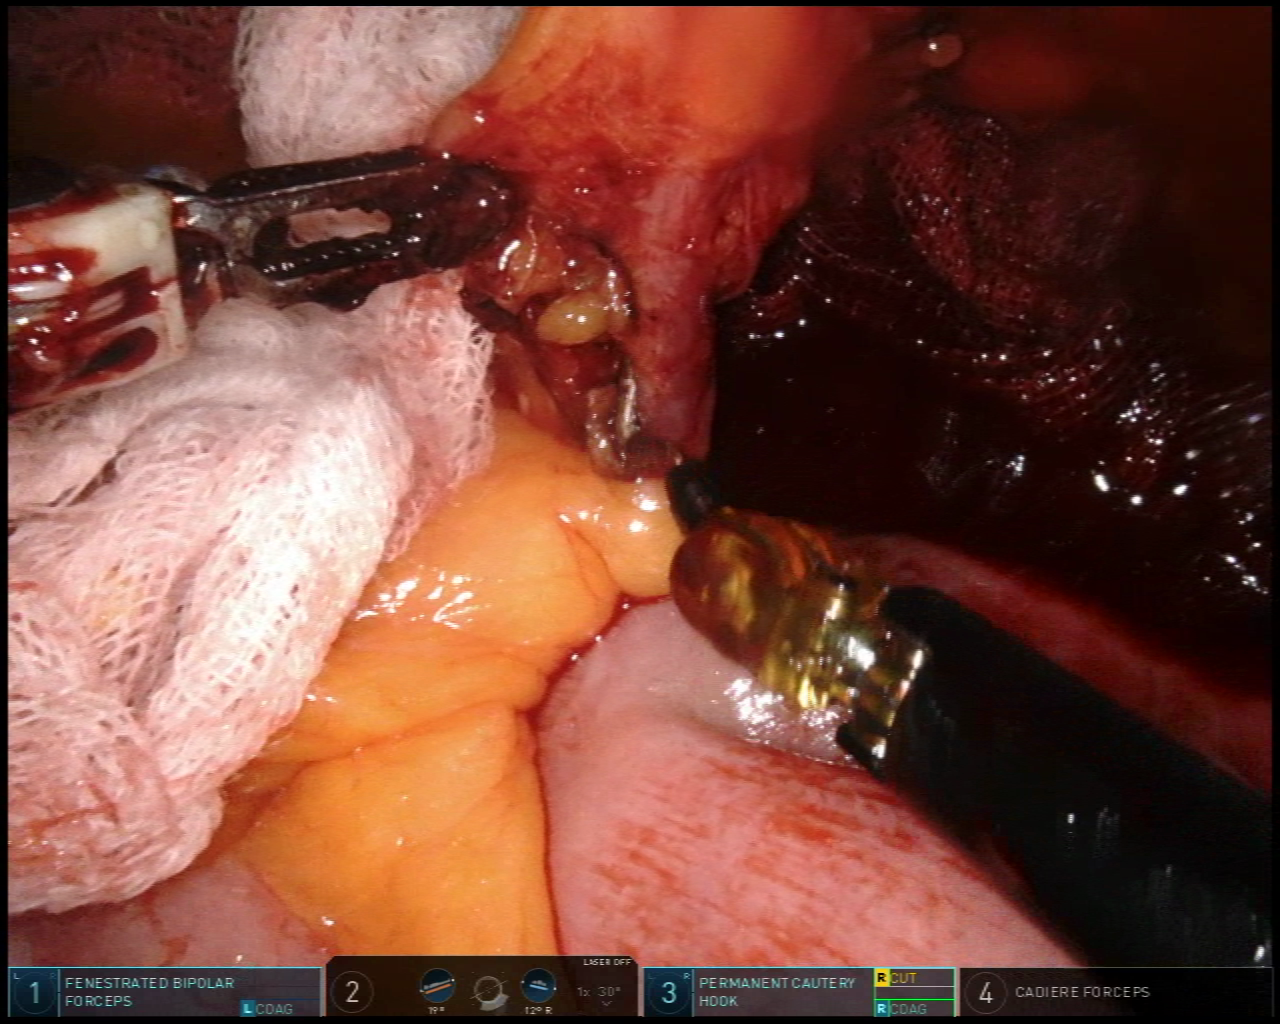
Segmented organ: intestinal_veins
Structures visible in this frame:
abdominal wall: no
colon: yes
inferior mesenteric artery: no
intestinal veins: yes
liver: no
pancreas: no
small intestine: no
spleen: no
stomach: no
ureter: no
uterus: no
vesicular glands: no